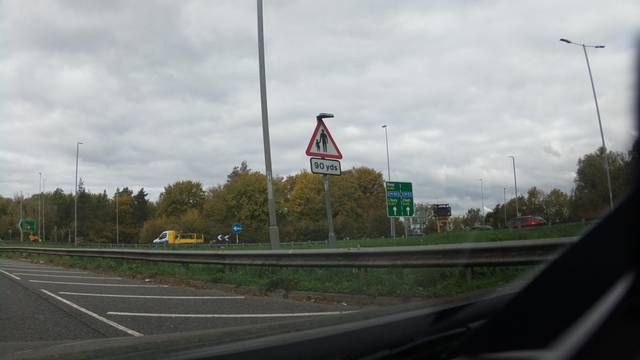
Region: United Kingdom
Coordinates: 51.874, -2.264